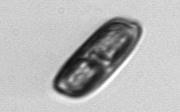
Label: Ephemera